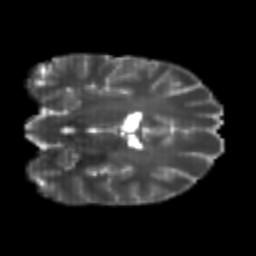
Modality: T2w
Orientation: coronal
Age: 25
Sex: male
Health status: healthy
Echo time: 0.074 s